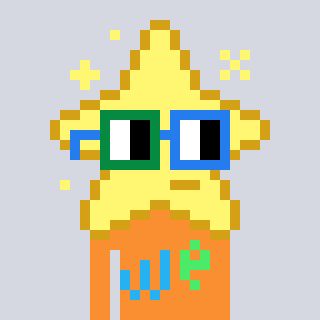
a pixel art character with square green and blue glasses, a star-shaped head and a orange-colored body on a cool background